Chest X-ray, AP view. Patient: 66 years old, sex F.
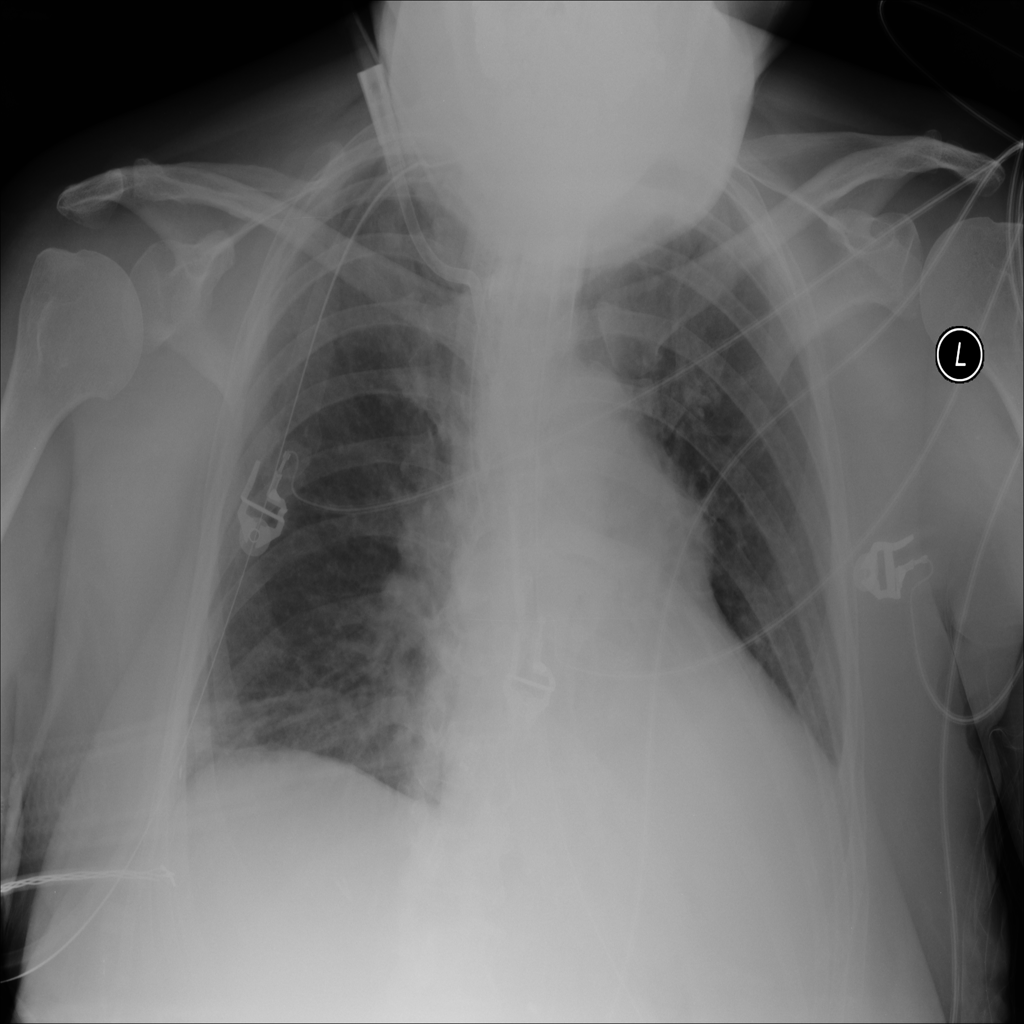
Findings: No Finding